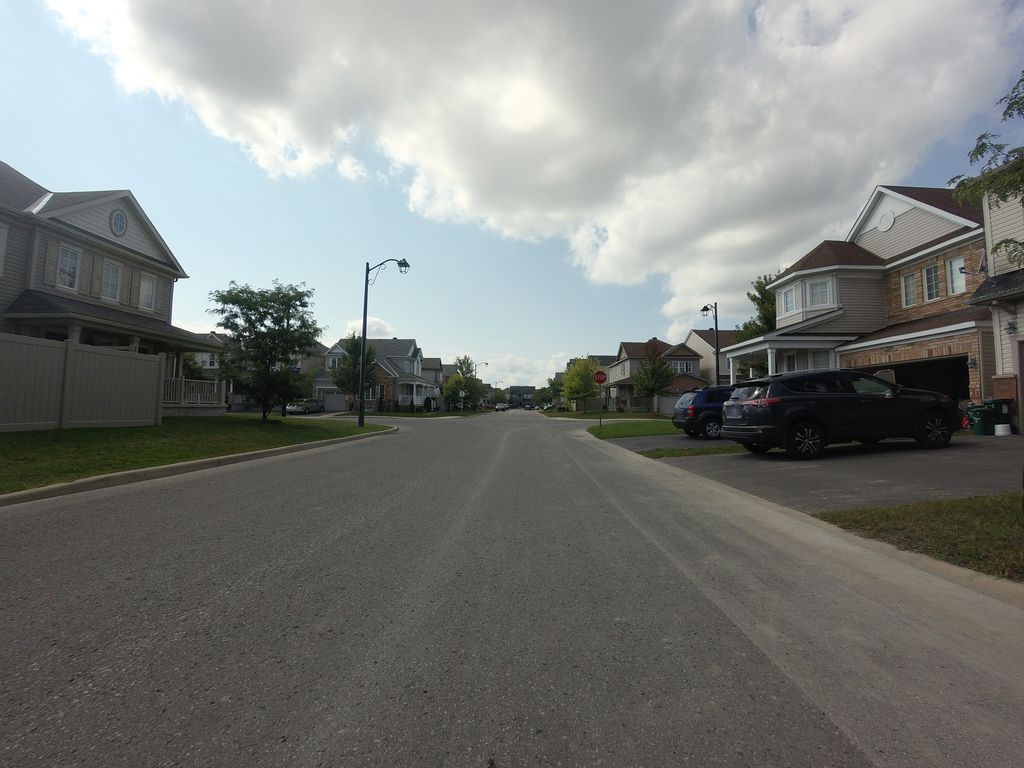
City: ottawa-gatineau